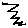
Label: zigzag